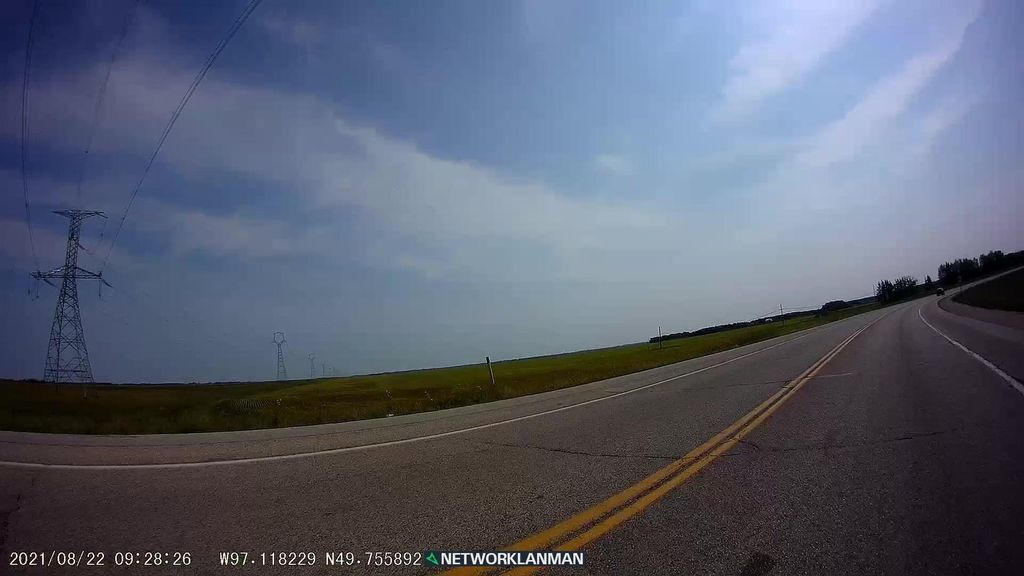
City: winnipeg